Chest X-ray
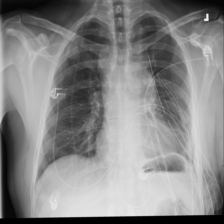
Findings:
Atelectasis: negative
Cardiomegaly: negative
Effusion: negative
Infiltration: negative
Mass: positive
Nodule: negative
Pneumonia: negative
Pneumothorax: positive
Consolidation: negative
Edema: negative
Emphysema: positive
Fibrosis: negative
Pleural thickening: negative
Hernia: negative